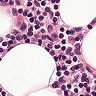
Metastatic tissue present: no